Field crop: maize
Growth stage: 2
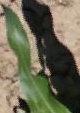
Species: maize